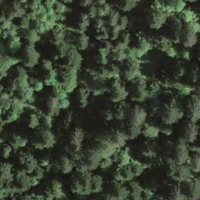
EUNIS habitat code: 44
Species observed at this site:
Petasites albus